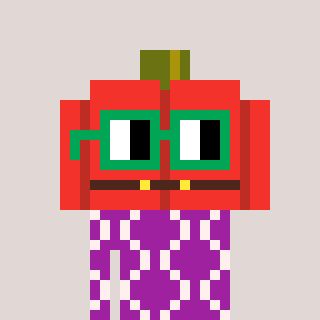
a pixel art character with square green glasses, a pumpkin-shaped head and a magenta-colored body on a warm background